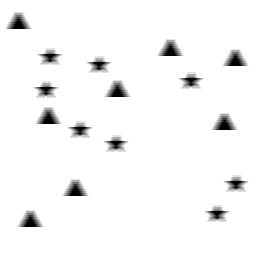
Squares: 0
Triangles: 8
Stars: 8
Total shapes: 16